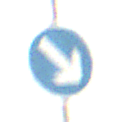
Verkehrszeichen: VorgeschriebeneVorbeifahrtRechts
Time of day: Midday
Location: Outdoor (Beach)
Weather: PartlyCloudy
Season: NotSpecified
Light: Natural